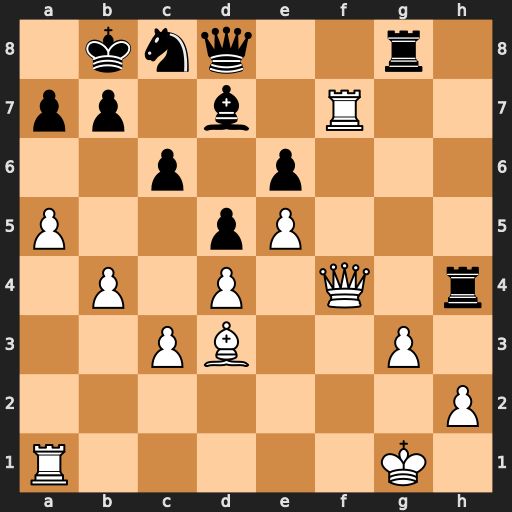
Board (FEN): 1knq2r1/pp1b1R2/2p1p3/P2pP3/1P1P1Q1r/2PB2P1/7P/R5K1
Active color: w
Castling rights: -
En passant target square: -
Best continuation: Rxd7 Rxf4 Rxd8 Rxd8 gxf4